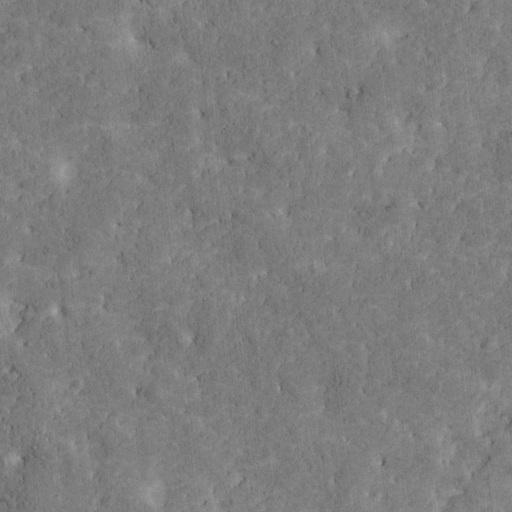
Classes present: Background